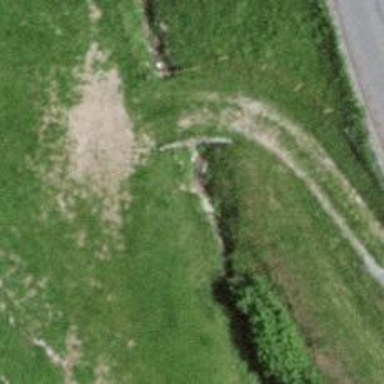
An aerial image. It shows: Path on bridge.